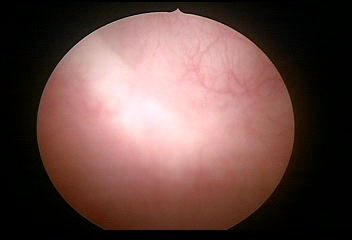
Modality: WLC
Class: Normal mucosa
Bladder cancer association: No